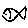
Label: fish